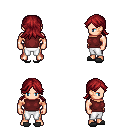
a pixel art fantasy rpg character, male body template, human, light skin, maroon sleeveless shirt, white pants, brunette loose hair, gray slippers, four views (front, back, left, right), 2x2 character sprite sheet, small pixel art, hard edges, no anti-aliasing